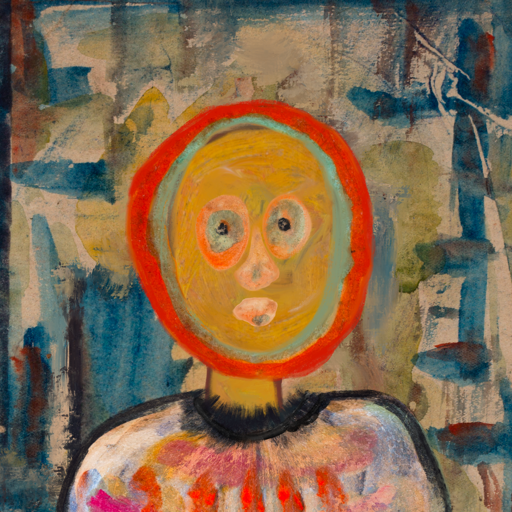
Background: Orphan, Head And Neck Front: After_Raid, Face Front: Childish, Bust: Childish, Hair Front: Sisters, Head Accessory: Blank, Second Necklace: Blank, Necklace: Orphan, Baby: Blank